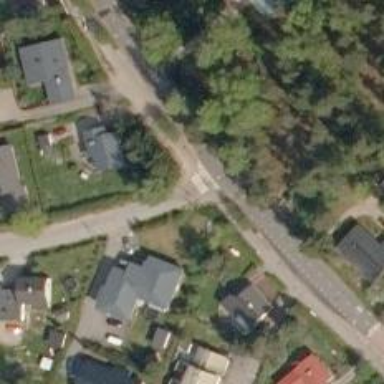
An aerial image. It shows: Road with "give way" sign.